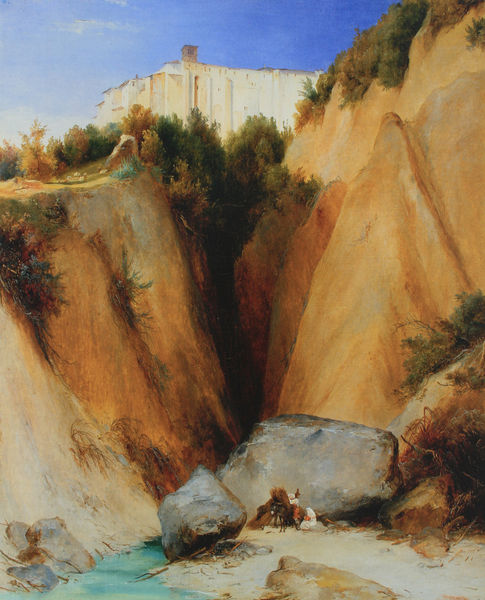
Titel: Blick auf das Kloster Santa Scolastica bei Subiaco
Künstler: Carl Blechen
Standort: Karlsruhe
Institution: Staatliche Kunsthalle
Schlagwörter: baum, berg, blau, felsen, feuer, gemälde, gestein, himmel, mann, meer, wasser, weiß, wolken, bäume, fluss, gelb, grün, landschaft, menschen, ocker, sand, stadt, ufer, braun, grau, licht, türkis, gebäude, gras, haus, rot, beige, architektur, mensch, stein, steine, bach, häuser, strauch, busch, büsche, gebüsch, sonne, sträucher, pflanzen, tal, esel, pferd, reiter, turm, küste, strand, süden, dünen, fels, klippen, wüste, mauer, farbe, hecke, geröll, schlucht, steil, pause, rast, signiert, strom, senke, burg, kloster, palast, festung, sandfarben, gemäuer, gruft, sandstein, grotte, gestrüpp, sträcuher, lsen, hecken, kastell, spalte, felsgestein, siesta, felsbach, sandsteinfelsen, felssturz, kanjon, canjon